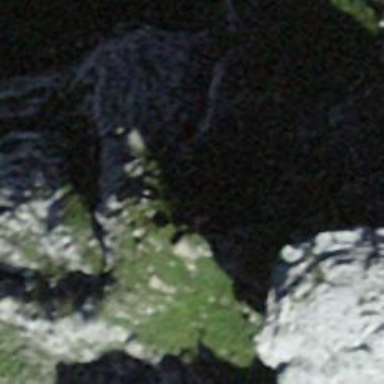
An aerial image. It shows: Natural cliff.